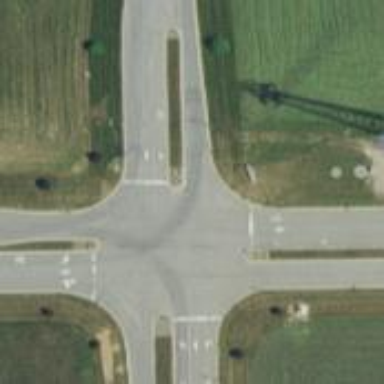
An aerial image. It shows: Stop road.